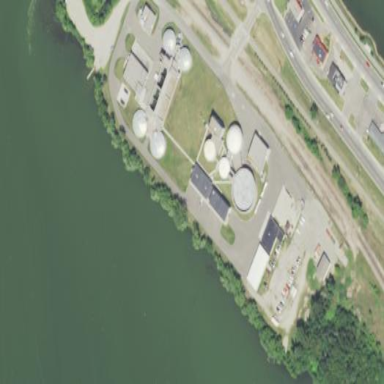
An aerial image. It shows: Wastewater plant.